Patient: sex M, age 61
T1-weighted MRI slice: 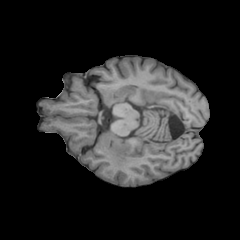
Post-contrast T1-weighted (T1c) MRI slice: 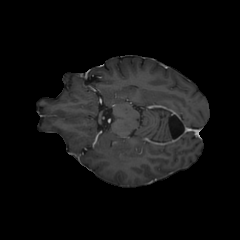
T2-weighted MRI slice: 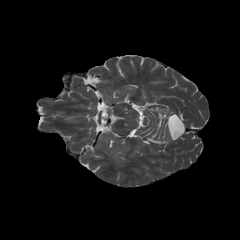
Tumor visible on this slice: yes
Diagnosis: Astrocytoma, IDH-wildtype
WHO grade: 3